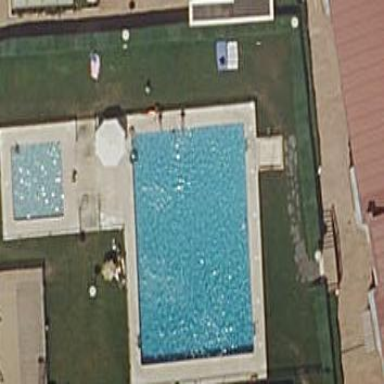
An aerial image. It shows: Swimming pool located in leisure land.